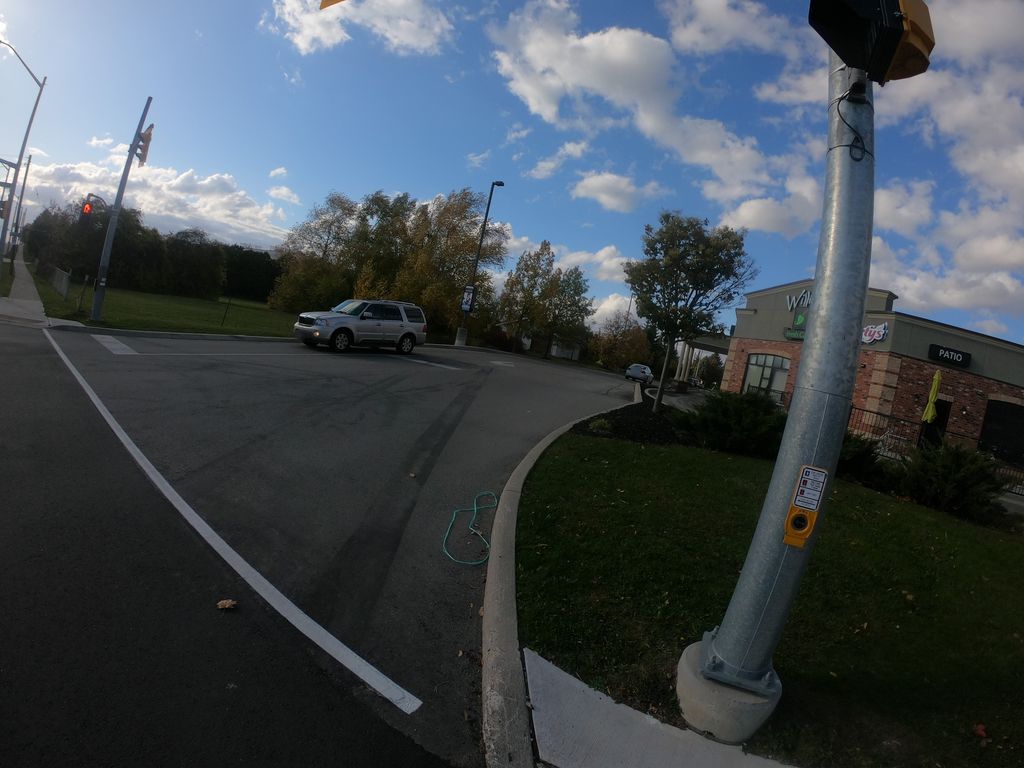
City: kitchener-waterloo